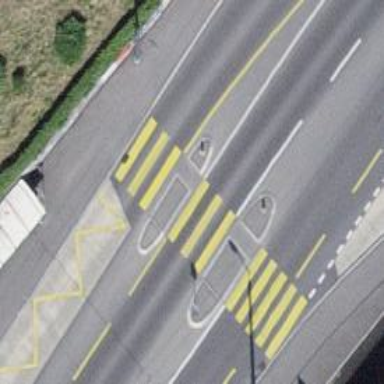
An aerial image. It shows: Uncontrolled crossing with pedestrian island.